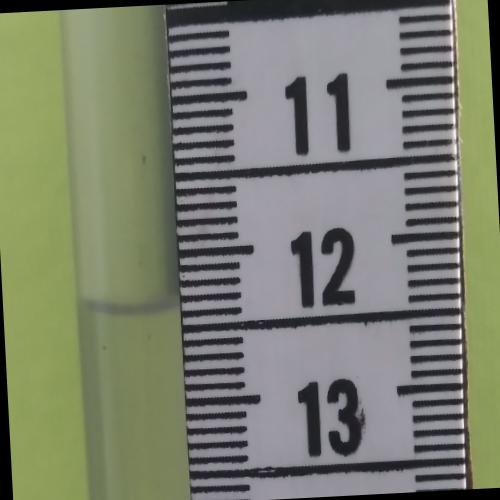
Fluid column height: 12.4 cm